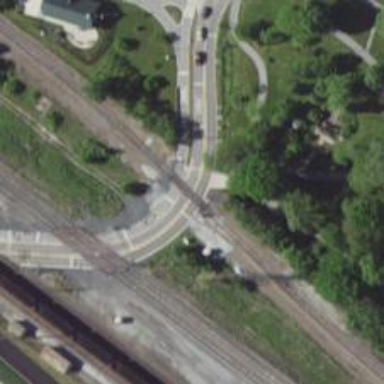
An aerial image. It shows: Level crossing along the railway.